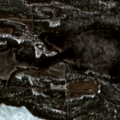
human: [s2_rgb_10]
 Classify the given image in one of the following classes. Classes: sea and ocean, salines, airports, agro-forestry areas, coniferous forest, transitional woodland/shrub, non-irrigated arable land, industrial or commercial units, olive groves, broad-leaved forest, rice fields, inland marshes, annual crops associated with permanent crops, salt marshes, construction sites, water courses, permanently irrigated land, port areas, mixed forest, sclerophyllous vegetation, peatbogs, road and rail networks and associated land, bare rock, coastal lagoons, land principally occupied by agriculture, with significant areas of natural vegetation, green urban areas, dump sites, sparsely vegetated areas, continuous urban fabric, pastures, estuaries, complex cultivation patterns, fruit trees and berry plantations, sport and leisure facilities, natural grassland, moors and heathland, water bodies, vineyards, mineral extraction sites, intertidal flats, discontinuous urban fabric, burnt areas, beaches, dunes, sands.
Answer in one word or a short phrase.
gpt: coniferous forest, mixed forest, water bodies